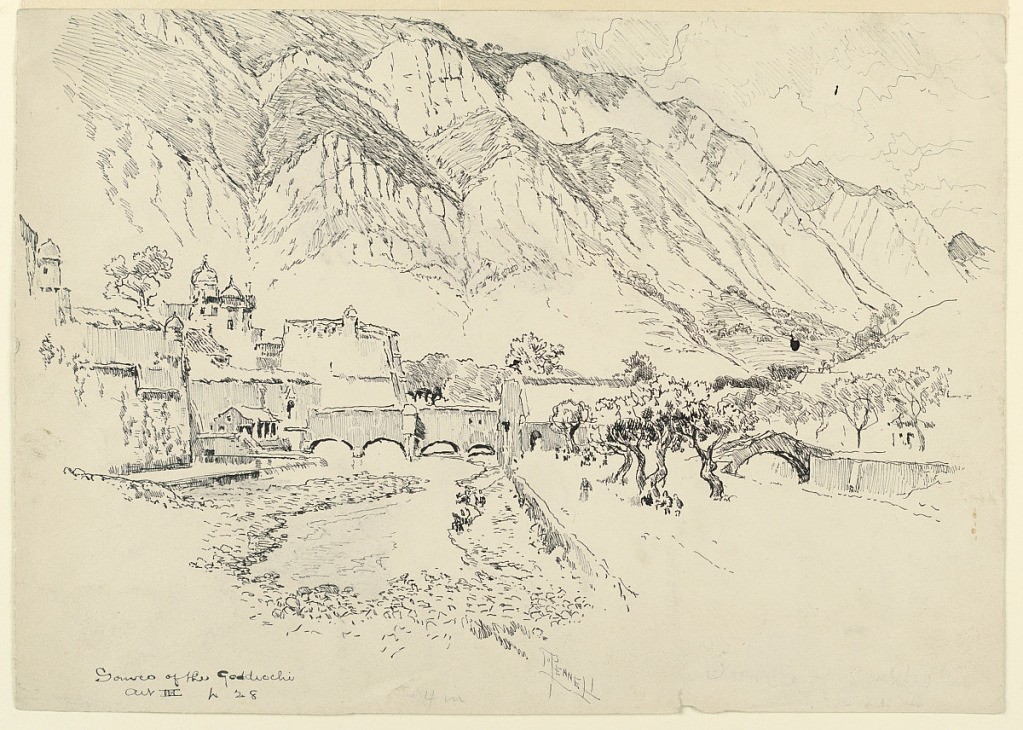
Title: Source of the Gordicchio
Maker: Joseph Pennell, American, active England, 1857–1926
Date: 1895
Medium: Pen and ink, graphite on paper
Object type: Drawing
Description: A stream runs through a town, left, and is spanned by a heavy four-arched stone bridge. Road and a small canal, spanned by a single arched bridge, right. High mountains rise in the background.